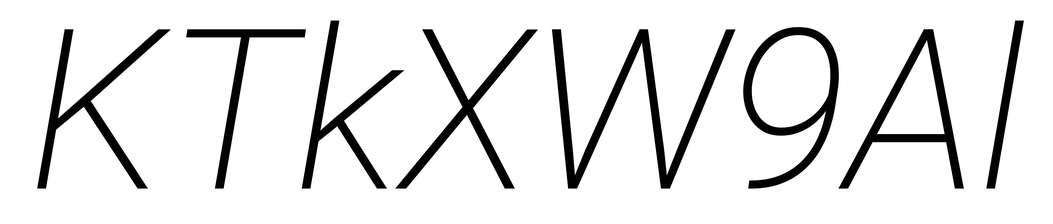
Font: Roboto-Italic_ExtraLight_Italic